Question: I am trying date range search using jquery ajax and show data in datatable.
'''
public function date()
{
$date_from = date('Y-m-d H:i:s', strtotime($this->input->post('date_from')));
$date_to = date('Y-m-d H:i:s', strtotime($this->input->post('date_to')));
if ($date_from != "" && $date_to != "") {
$data[] = $this->report_model->get_report_by_date($date_from, $date_to);
$output= $data;
}
echo json_encode($output);
}
'''
'''
$('#filterDate').click(function () {
var from_date = $('#from_date').val();
var to_date = $('#to_date').val();
if (from_date != '' && to_date != '') {
$.ajax({
url: "<?php echo base_url(); ?>report/date",
method: "POST",
data: {date_from: from_date, date_to: to_date},
dataType: "json",
success: function (output) {
$("#reportDataOld").remove();
var json = $.parseJSON(output);
alert(json.html);
if (output == "err") {
alert("Something Happened Wrong! Please Try Again.");
} else {
$("#reportDataNew").html(output);
console.log(output);
}
}
})
;
}
else {
alert("Please Select Date");
}
});
'''

But Cant represent data in Datatable.
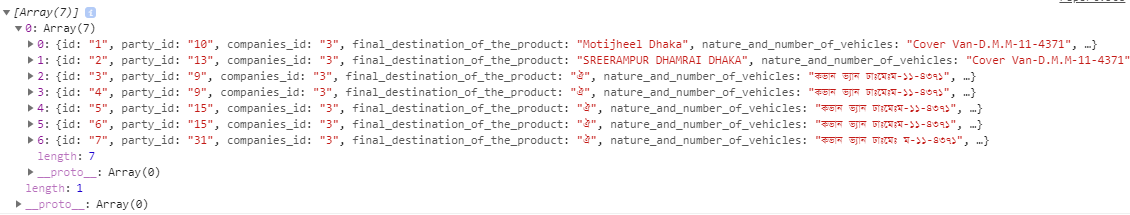
Answer: Yes I did edit this line to Ajax success and its working.
'''
success: function (output) {
$("#reportDataOld").remove();
if (output == "err") {
alert("Something Happened Wrong! Please Try Again.");
} else {
var trHTML = '';
$.each(output.ReportArr, function (i, obj) {
trHTML += '<tr><td>' + obj.id + '</td><td>' + obj.created_datetime + '</td><td>' + obj.product_name + ' </td><td>' + obj.party_name + '</td><td>' + obj.quantity + '</td><td>' + obj.sup_charge_vat_total + '</td><td>' + obj.value_added_tax_qty + '</td><td></td></tr>';
});
$('#reportDataOld').append(trHTML);
}
}
'''